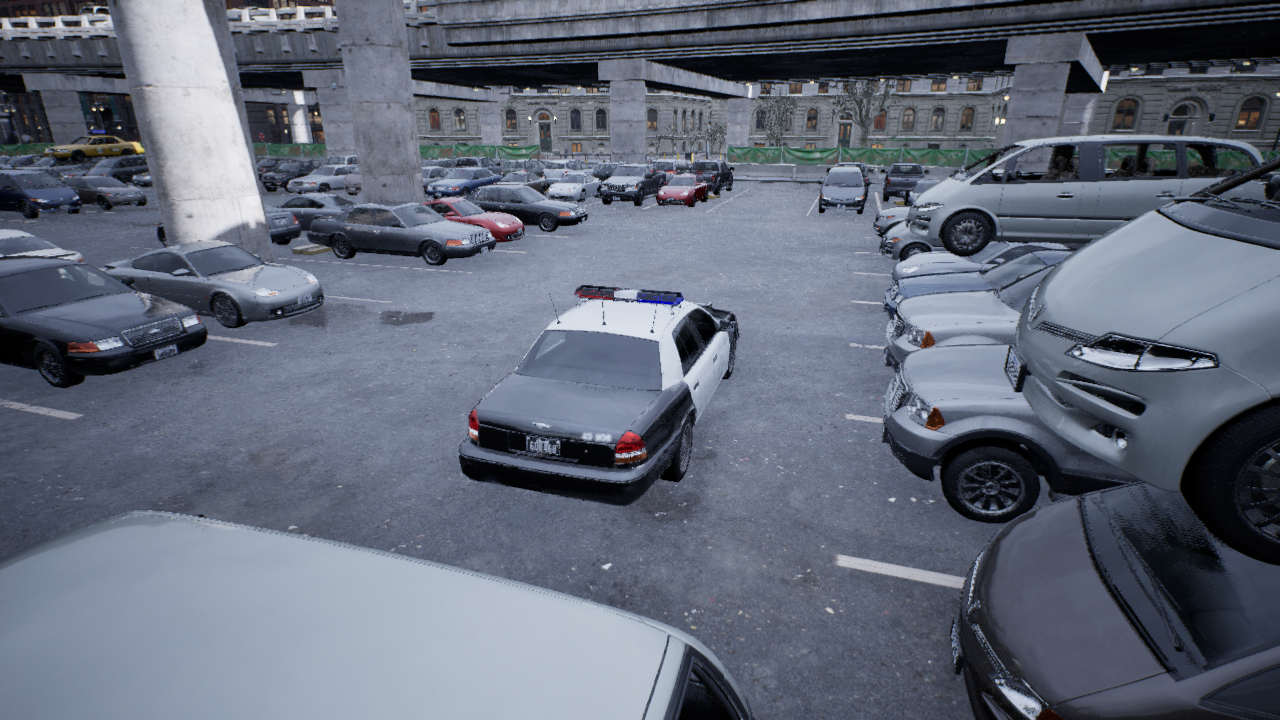
Venue: arterial
Lighting: overcast
Vehicle rig: sedan